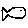
Label: fish